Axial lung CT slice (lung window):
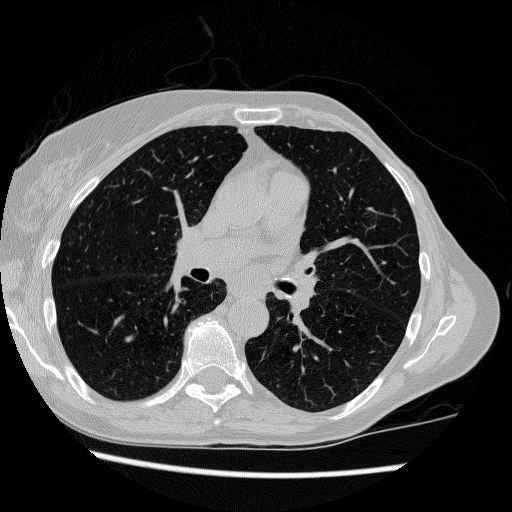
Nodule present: no